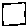
Label: square